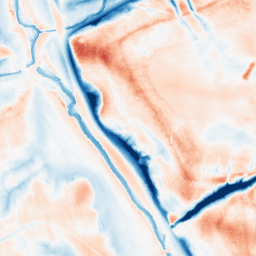
Category: classical
Decomposition family: gaussian_anisotropic
Decomposition parameters: sigma_x: 10
sigma_y: 10
Upsampling method: sinc_hamming
Upsampling parameters: scale: 2
kernel_size: 16
Upsampling scale: 2